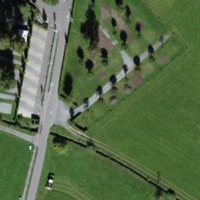
EUNIS habitat code: 25
Species observed at this site:
Corvus corone
Araneus diadematus
Convolvulus arvensis
Plantago major
Zygaena filipendulae
Trifolium pratense
Polistes dominula
Cygnus olor
Vespa crabro
Vanessa atalanta
Polygonia c-album
Pholcus phalangioides
Phoenicurus ochruros
Clogmia albipunctatus
Echium vulgare
Podarcis muralis
Oxidus gracilis
Lasiommata megera
Passer domesticus
Carcharodus alceae
Turdus merula
Papilio machaon
Vanessa cardui
Sympetrum danae
Hirundo rustica
Bellis perennis
Milvus milvus
Daucus carota
Ononis spinosa
Delichon urbicum
Fulica atra
Maniola jurtina
Buteo buteo
Trifolium repens
Salvia pratensis
Chroicocephalus ridibundus
Geranium robertianum
Pica pica
Scaeva pyrastri
Cornu aspersum
Gonepteryx rhamni
Macroglossum stellatarum
Clematis vitalba
Fringilla coelebs
Carduelis carduelis
Plantago lanceolata
Parus major
Pieris rapae
Plantago media
Malva sylvestris
Polyommatus icarus
Chrysotoxum cautum
Pieris brassicae